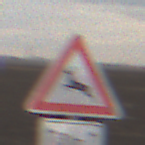
Verkehrszeichen: WildwechselRechts
Zusatzzeichen unten: LaengeEinerStrecke2
Umgebung: Outdoor, Nature
Tageszeit: MorningAfternoon
Wetter: Overcast
Licht: Natural
Jahreszeit: NotSpecified
Kontrast: LowContrast